Interaction volume radius: 5 \u00c5
Interaction volume height: 25 \u00c5
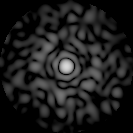
Disorder parameter: 0.8776